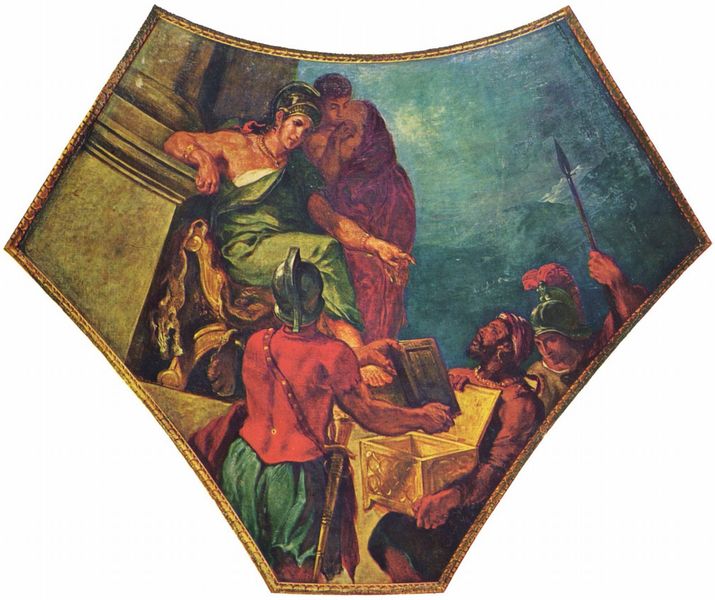
Titel: Alexander und die Epen Homers
Künstler: Eugène Delacroix
Standort: Paris
Institution: Palais Bourbon, Bibliothek
Schlagwörter: baum, blau, dunkel, feder, gemälde, hand, himmel, meer, umhang, wasser, gelb, grün, landschaft, menschen, sitzen, abend, ausschnitt, finger, frau, hintergrund, männer, nacht, ohrring, schwarz, stuhl, szene, säule, gürtel, rot, malerei, rock, alt, bart, architektur, arm, bibel, falten, federn, geschichte, historie, präsentation, rahmen, sockel, stein, vollbart, bild, natur, gewand, gold, mantel, sessel, sitzend, stoff, decke, klassizismus, wald, stock, fell, kopfbedeckung, welle, fahne, lehnen, sturm, blue, chair, column, feathers, kaiser, king, könig, lanze, men, people, red, soldaten, soldiers, sword, thron, throne, women, tafel, green, old, painting, robe, sitting, woman, yellow, kopftuch, detail, wandgemälde, wandmalerei, vase, quaste, faltenwurf, zeigen, nazarener, stola, grun, schild, mond, truhe, antike, buch, gestützt, orient, form, mondschein, schwert, uniform, soldat, kiste, schachtel, helm, herrscher, geschenk, mythologie, ritter, rüstung, zwickel, rom, kasten, römer, helme, schwarzer, beute, lässig, antik, greek, man, mythology, roman, sky, toga, griechisch, sage, krieger, historienmalerei, armor, helmet, mohr, speer, fresko, basis, helmbusch, postament, tunika, turban, army, kästchen, necklace, schatz, araber, öffnen, römisch, deckenmalerei, history, renaissance, pendentiv, pendentif, colorful, box, war, geschenke, earring, yello, sper, book, chest, schätze, paint, trompe, pointing, pottery, bronze, pirat, schatztruhe, darbietung, bible, darbringen, shape, weapon, triangle, knife, romans, hoirzont, deckengemlde, röner, schtztruhe, spear, queen, triangular, ruler, closet, greco, treasure chest, athena, mans, treasure, hexagon, rabbit, gifts, curved, solider, donatello, centurion, ild, treiangle, contents, renaissancwe